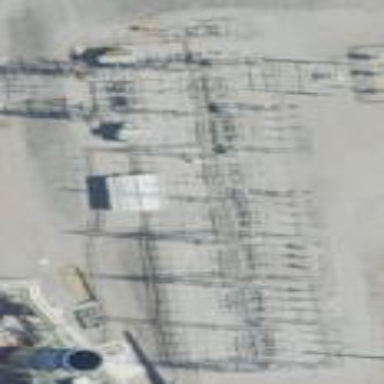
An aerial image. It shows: Power substation.